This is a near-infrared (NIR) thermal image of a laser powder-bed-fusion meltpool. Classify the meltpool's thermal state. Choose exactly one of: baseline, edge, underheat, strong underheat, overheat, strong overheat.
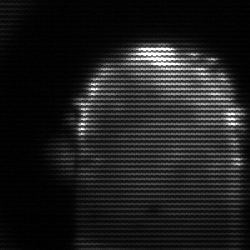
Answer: baseline